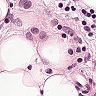
Metastatic tissue present: yes